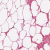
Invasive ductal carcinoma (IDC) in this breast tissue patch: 0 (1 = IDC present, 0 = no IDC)